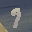
Label: 9